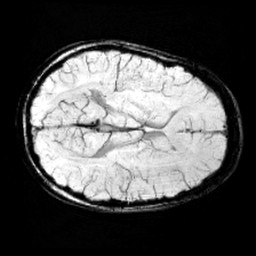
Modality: minIP
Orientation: axial
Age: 9
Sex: female
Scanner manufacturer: siemens
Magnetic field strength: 3 T
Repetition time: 0.027 s
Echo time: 0.02 s